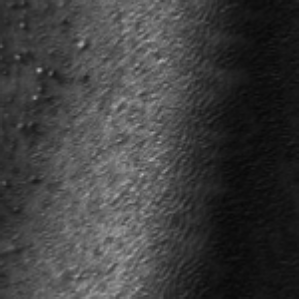
Label: frost